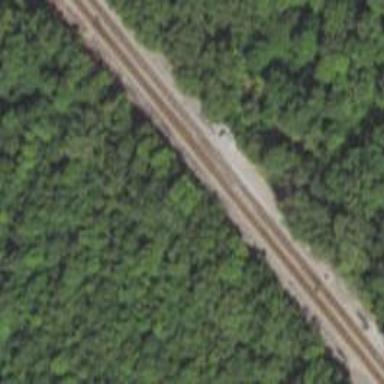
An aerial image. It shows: Railroad crossover.